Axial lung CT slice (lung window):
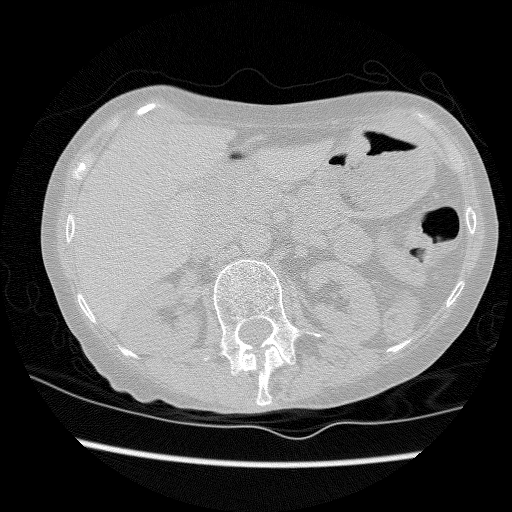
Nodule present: no